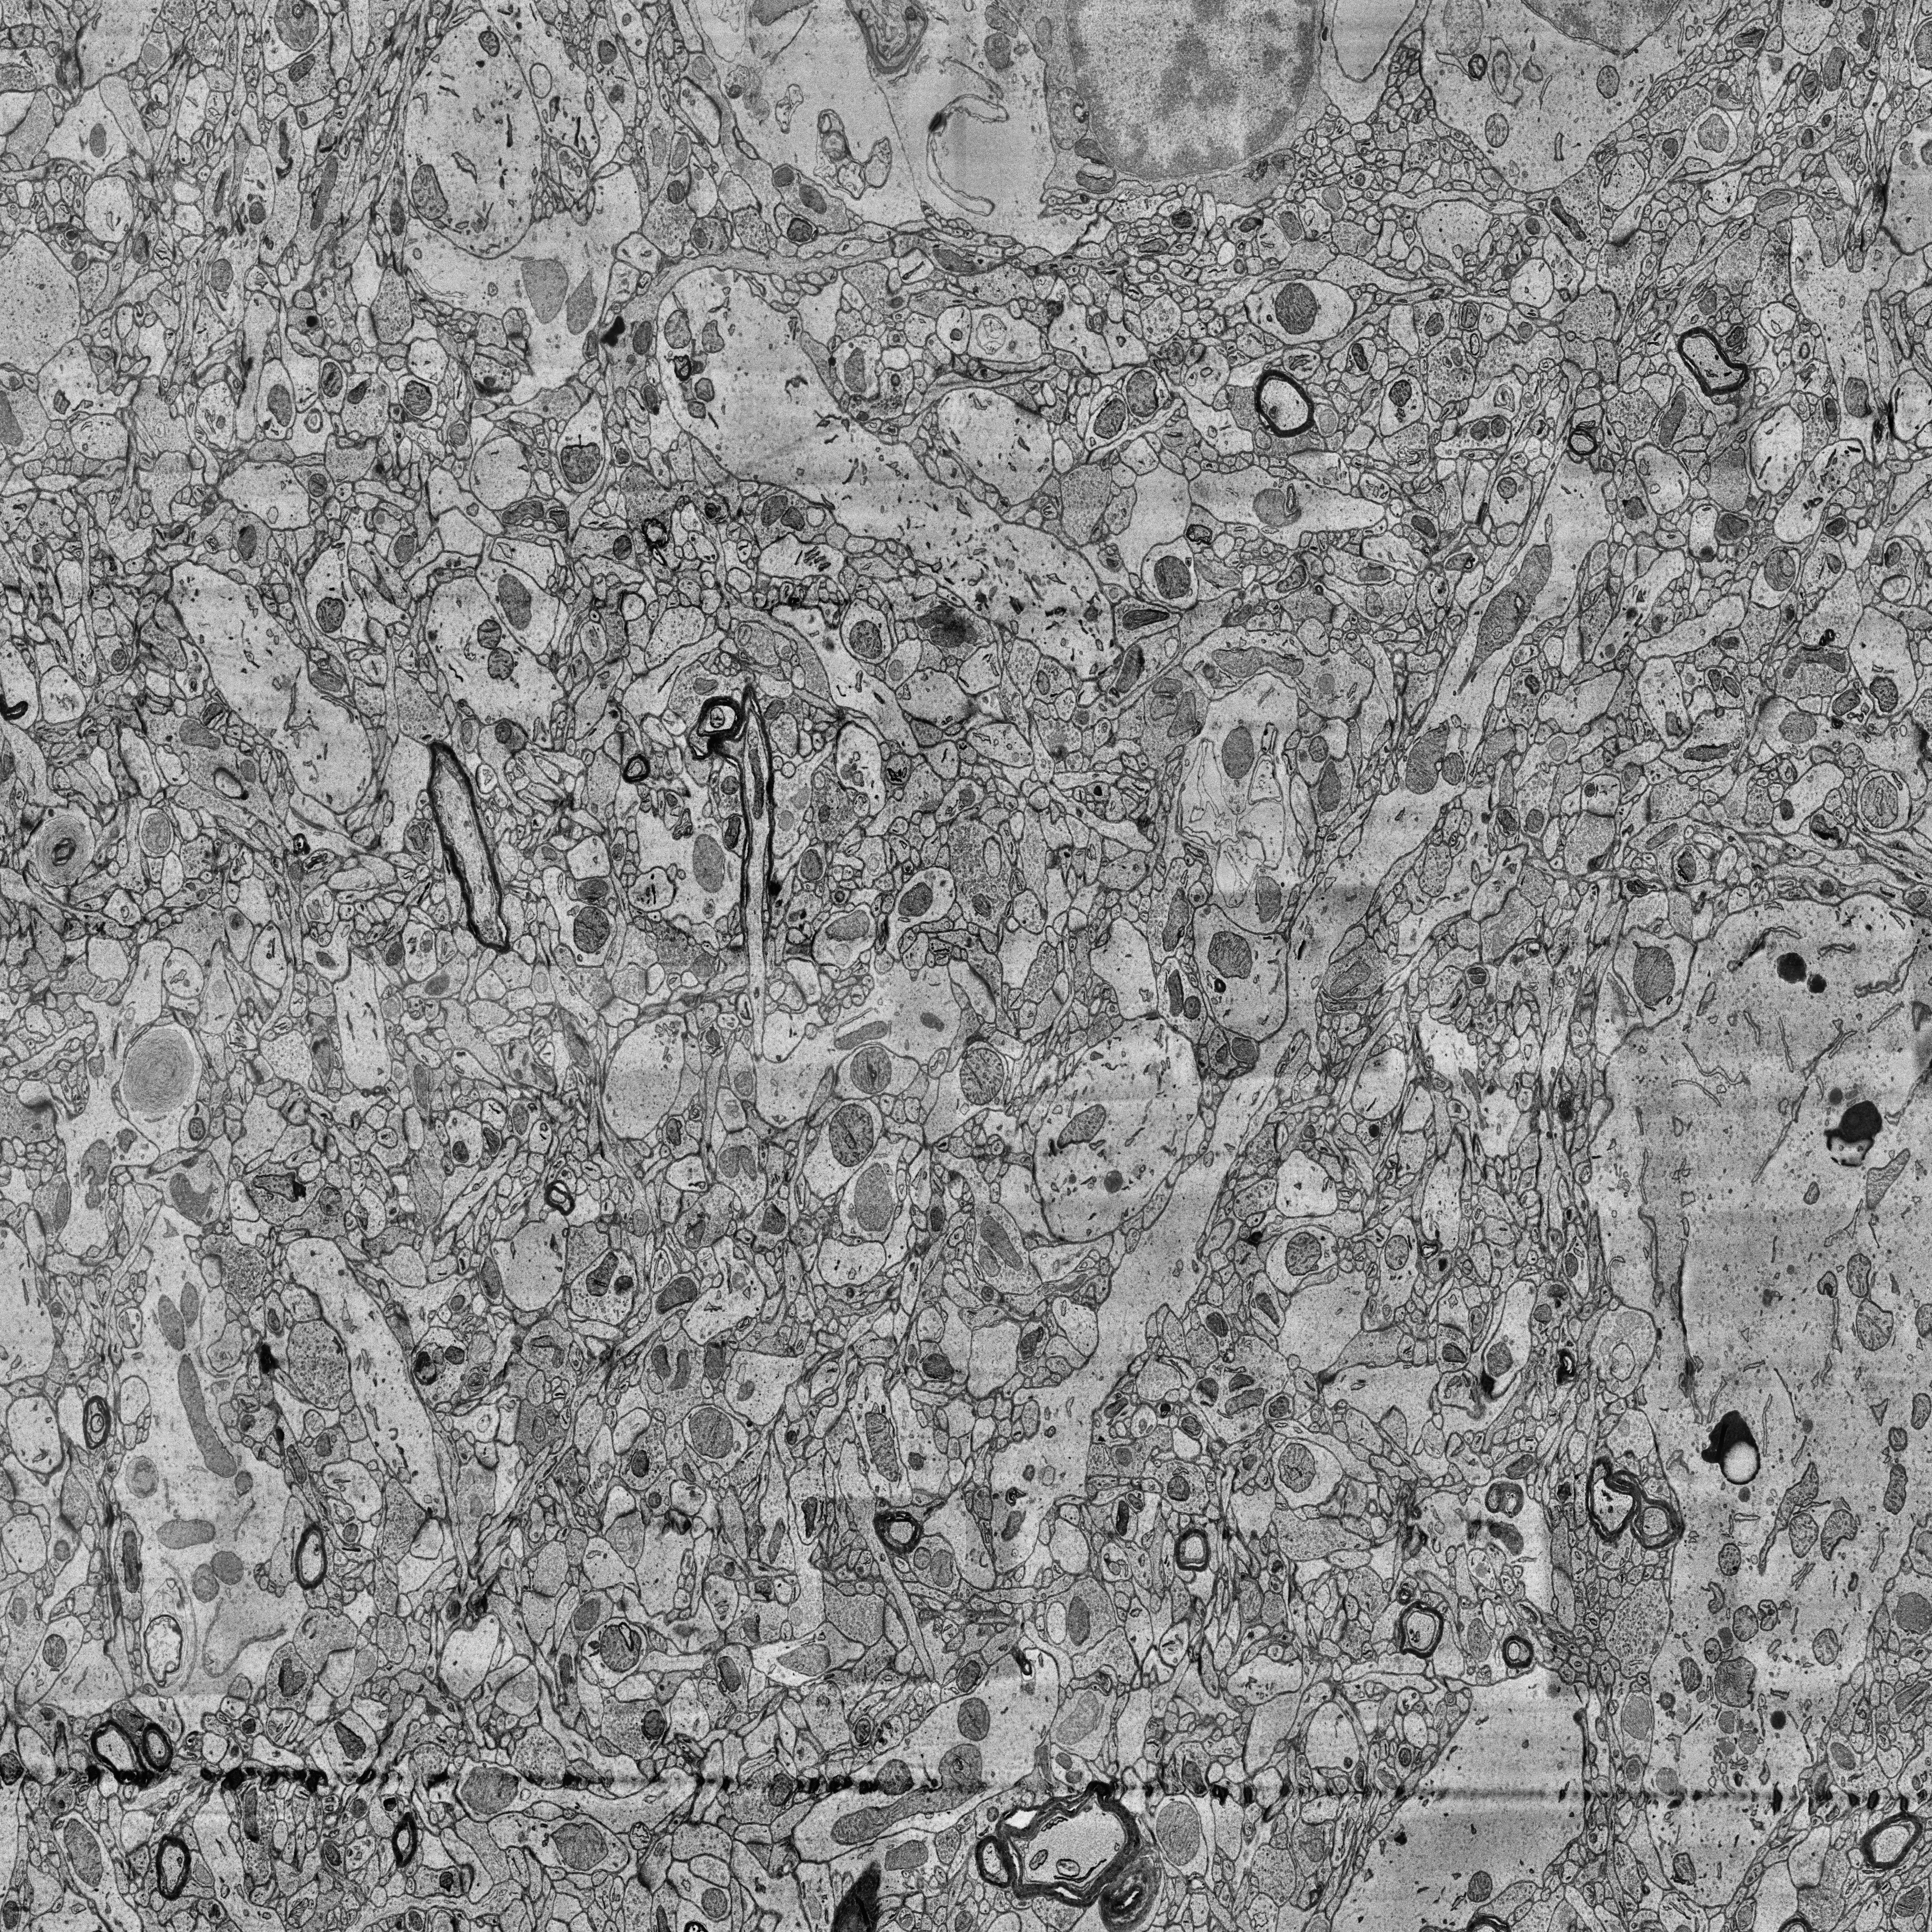
Electron microscopy slice of human cortex tissue
Slice depth (z): 181
Mitochondria instances in slice: 475